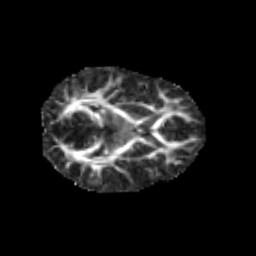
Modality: FA
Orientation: axial
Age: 7
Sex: female
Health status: healthy